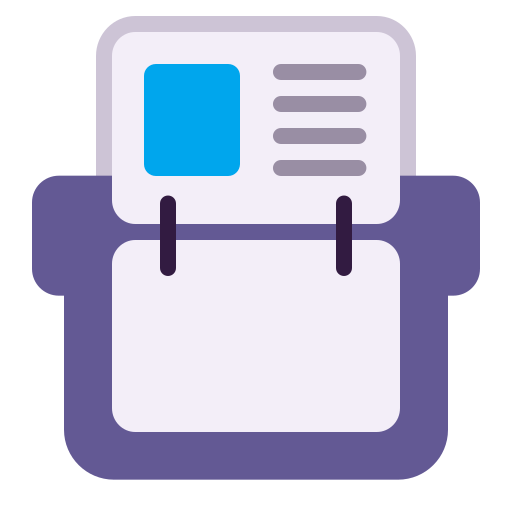
card index flat